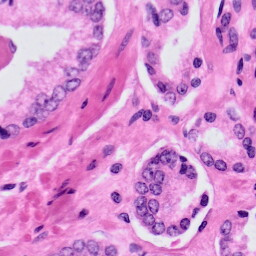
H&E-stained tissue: Prostate